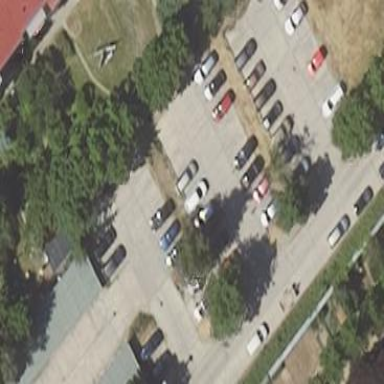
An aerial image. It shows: Parking area with surface.